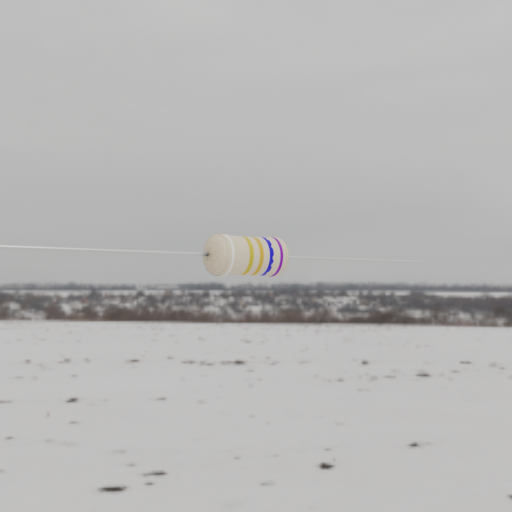
Resistor colour bands (in order): white, gold, gold, blue, violet